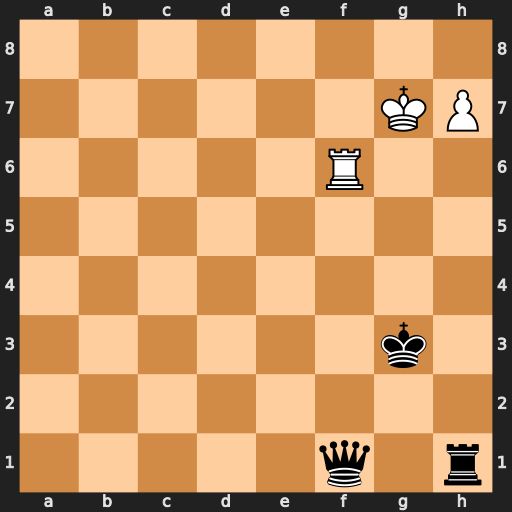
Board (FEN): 8/6KP/5R2/8/8/6k1/8/5q1r
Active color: w
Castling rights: -
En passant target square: -
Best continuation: Rxf1 Rxf1 h8=Q